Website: walmart
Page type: payment
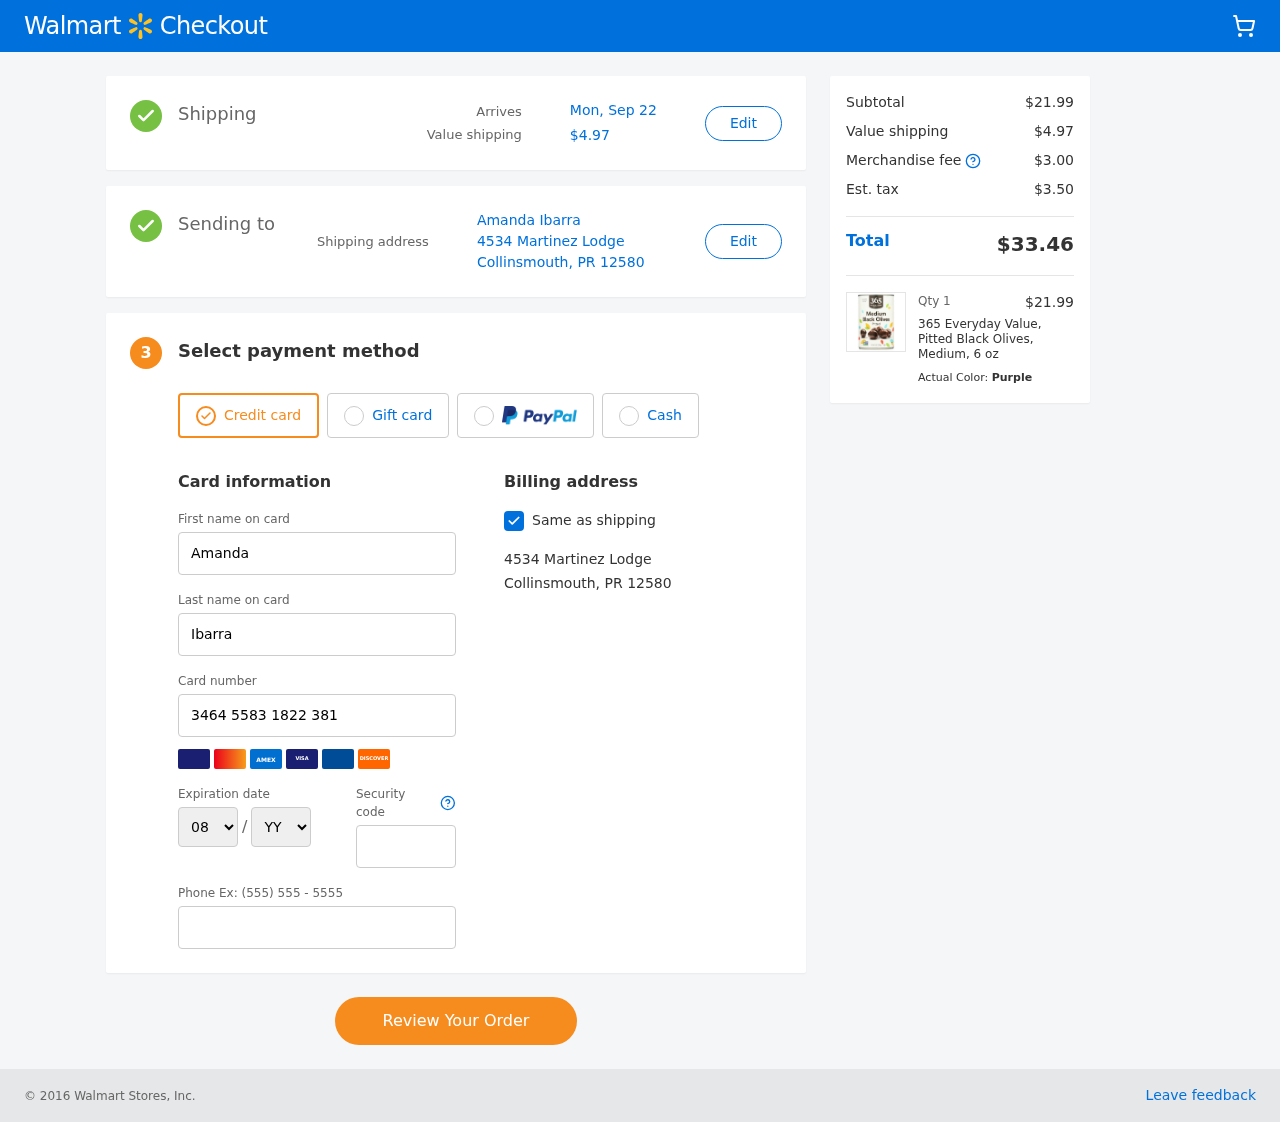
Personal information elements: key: PII_CARD_EXPIRY_MONTH
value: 08
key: PII_CARD_EXPIRY_YEAR
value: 30
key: PII_CITY_STATE_ZIP
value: Collinsmouth, PR 12580
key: PII_FULLNAME
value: Amanda Ibarra
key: PII_STREET
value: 4534 Martinez Lodge
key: PII_FIRSTNAME
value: Amanda
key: PII_LASTNAME
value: Ibarra
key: PII_CARD_NUMBER
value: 3464 5583 1822 381
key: PII_CARD_CVV
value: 5279
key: PII_PHONE
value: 3859399762
Product elements: key: PRODUCT1_NAME
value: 365 Everyday Value, Pitted Black Olives, Medium, 6 oz
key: PRODUCT1_PRICE
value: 21.99
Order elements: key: ORDER_DELIVERY_DATE
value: Mon, Sep 22
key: ORDER_SHIPPING_COST
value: $4.97
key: ORDER_SUBTOTAL
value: $21.99
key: ORDER_MERCHANDISE_FEE
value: $3.00
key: ORDER_TAX
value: $3.50
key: ORDER_TOTAL
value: $33.46
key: ORDER_NUM_ITEMS
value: Qty 1